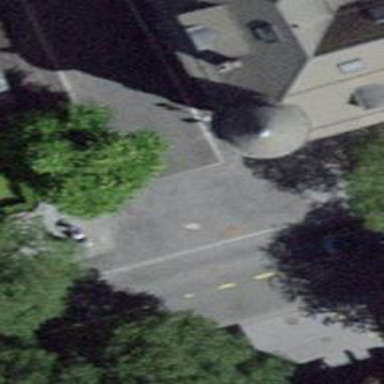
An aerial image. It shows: Unmarked crossing on footway with traffic-calming table.